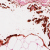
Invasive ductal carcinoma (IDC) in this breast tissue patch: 0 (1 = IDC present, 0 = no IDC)